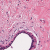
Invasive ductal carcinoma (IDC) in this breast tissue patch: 0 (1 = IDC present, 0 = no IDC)